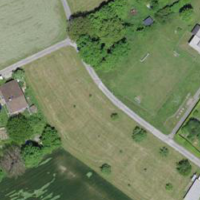
EUNIS habitat code: 24
Species observed at this site:
Aquilegia vulgaris